Question: I have a Core-Plot Scatter Plot with dates on the x-Axis:
'''
NSDateComponents *dateComponents = [[NSDateComponents alloc] init];
[dateComponents setMonth:10];
[dateComponents setDay:29];
[dateComponents setYear:2009];
[dateComponents setHour:12];
[dateComponents setMinute:0];
[dateComponents setSecond:0];
NSCalendar *gregorian = [[NSCalendar alloc]
initWithCalendarIdentifier:NSGregorianCalendar];
NSDate *refDate = [gregorian dateFromComponents:dateComponents];
NSTimeInterval oneDay = 24 * 60 * 60;
CPTXYAxis *x = axisSet.xAxis;
x.majorIntervalLength = CPTDecimalFromFloat(oneDay);
x.orthogonalCoordinateDecimal = CPTDecimalFromString(@"2");
x.minorTicksPerInterval = 0;
NSDateFormatter *dateFormatter = [[NSDateFormatter alloc] init];
dateFormatter.dateStyle = kCFDateFormatterShortStyle;
CPTTimeFormatter *timeFormatter = [[CPTTimeFormatter alloc] initWithDateFormatter:dateFormatter];
timeFormatter.referenceDate = refDate;
x.labelFormatter = timeFormatter;
x.labelRotation = M_PI / 4;
'''
But only the first date is displayed on the x-Axis:

The test data for the graphs is created with this code:
'''
-(NSMutableArray *)testData{
NSMutableArray *testArray = [NSMutableArray arrayWithCapacity:100];
[testArray addObject:[NSMutableDictionary dictionaryWithObjectsAndKeys:[NSNumber numberWithFloat:0.0f], @"x", [NSNumber numberWithFloat:19.0f], @"y", nil]];
[testArray addObject:[NSMutableDictionary dictionaryWithObjectsAndKeys:[NSNumber numberWithFloat:0.5f], @"x", [NSNumber numberWithFloat:20.0f], @"y", nil]];
[testArray addObject:[NSMutableDictionary dictionaryWithObjectsAndKeys:[NSNumber numberWithFloat:1.0f], @"x", [NSNumber numberWithFloat:18.5f], @"y", nil]];
[testArray addObject:[NSMutableDictionary dictionaryWithObjectsAndKeys:[NSNumber numberWithFloat:1.5f], @"x", [NSNumber numberWithFloat:19.5f], @"y", nil]];
[testArray addObject:[NSMutableDictionary dictionaryWithObjectsAndKeys:[NSNumber numberWithFloat:2.0f], @"x", [NSNumber numberWithFloat:21.5f], @"y", nil]];
[testArray addObject:[NSMutableDictionary dictionaryWithObjectsAndKeys:[NSNumber numberWithFloat:2.5f], @"x", [NSNumber numberWithFloat:20.5f], @"y", nil]];
[testArray addObject:[NSMutableDictionary dictionaryWithObjectsAndKeys:[NSNumber numberWithFloat:3.0f], @"x", [NSNumber numberWithFloat:20.0f], @"y", nil]];
[testArray addObject:[NSMutableDictionary dictionaryWithObjectsAndKeys:[NSNumber numberWithFloat:3.5f], @"x", [NSNumber numberWithFloat:20.5f], @"y", nil]];
[testArray addObject:[NSMutableDictionary dictionaryWithObjectsAndKeys:[NSNumber numberWithFloat:4.0f], @"x", [NSNumber numberWithFloat:24.0f], @"y", nil]];
[testArray addObject:[NSMutableDictionary dictionaryWithObjectsAndKeys:[NSNumber numberWithFloat:4.5f], @"x", [NSNumber numberWithFloat:23.5f], @"y", nil]];
return testArray;
}
'''
Either soemthing is wrong with my x-Axis or the data supplied is not correct?
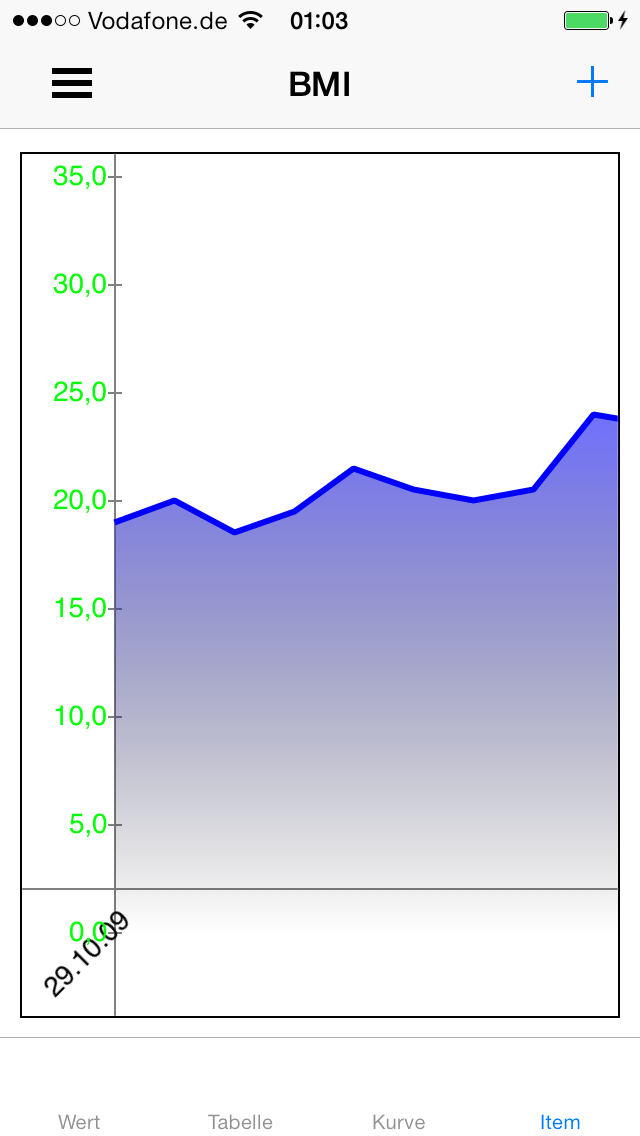
Answer: Your x-values are 0.5 units apart while the major tick marks are 'oneDay' (24 * 60 * 60 = 86,400) units apart. If the x-values are supposed to be dates, multiply the current values by 'oneDay' and expand the 'xRange' of the plot space to cover the larger range of values.